Field crop: maize
Growth stage: 2
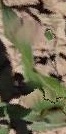
Species: maize